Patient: sex F, age 76
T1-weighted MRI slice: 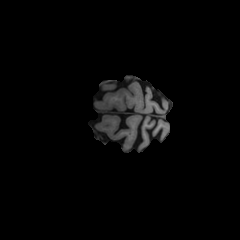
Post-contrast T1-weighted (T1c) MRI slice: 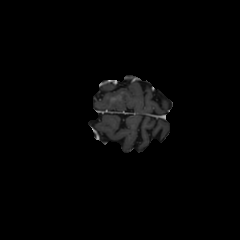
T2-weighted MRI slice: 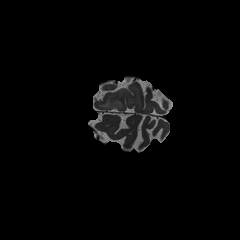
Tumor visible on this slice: yes
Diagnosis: Glioblastoma, IDH-wildtype
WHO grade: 4